Field crop: maize
Growth stage: 2
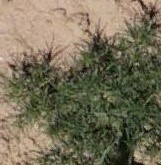
Species: salsola